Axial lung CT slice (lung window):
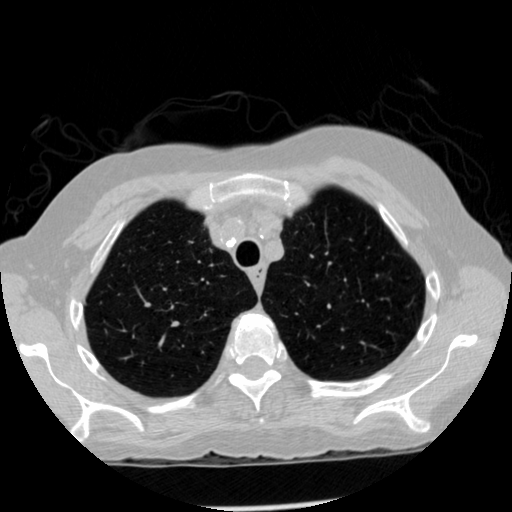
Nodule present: no